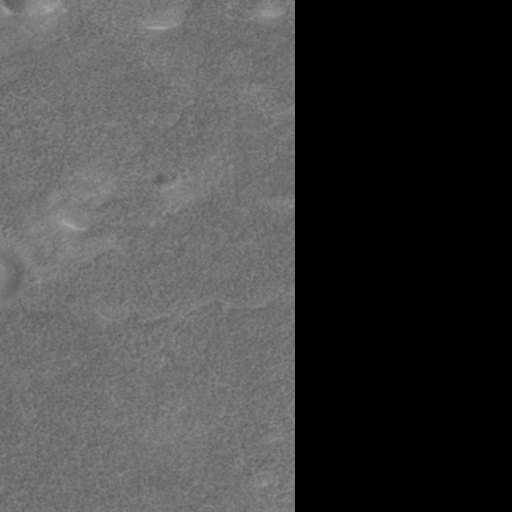
Classes present: Background, Cone